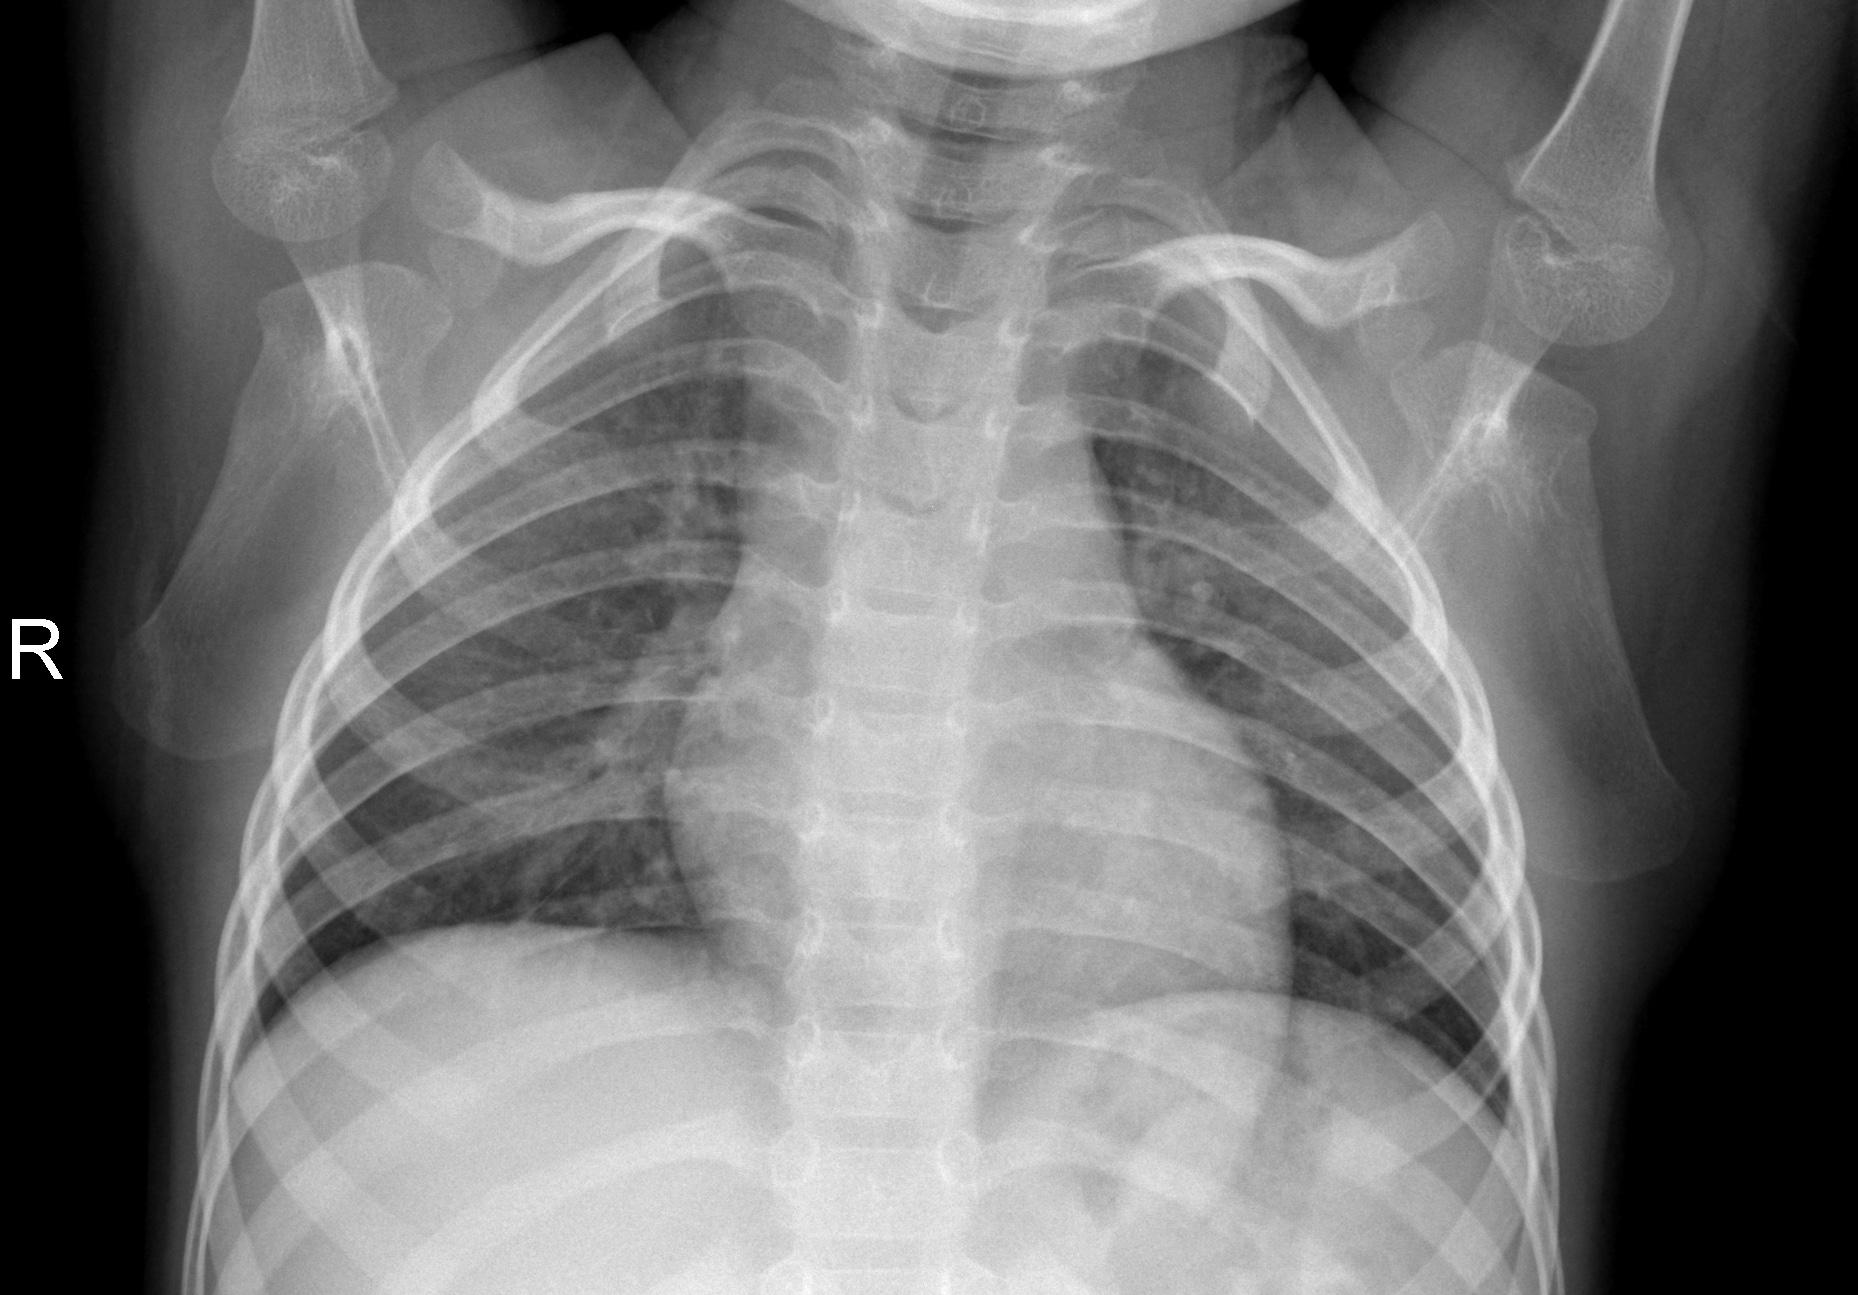
Diagnosis: NORMAL